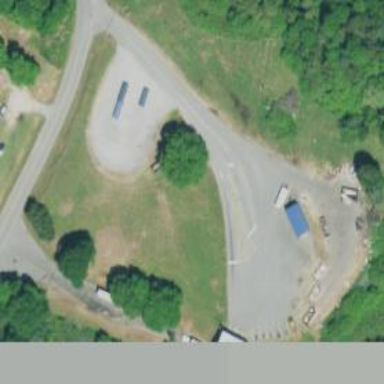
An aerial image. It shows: Recycling center.